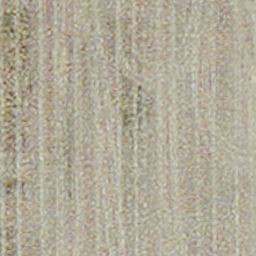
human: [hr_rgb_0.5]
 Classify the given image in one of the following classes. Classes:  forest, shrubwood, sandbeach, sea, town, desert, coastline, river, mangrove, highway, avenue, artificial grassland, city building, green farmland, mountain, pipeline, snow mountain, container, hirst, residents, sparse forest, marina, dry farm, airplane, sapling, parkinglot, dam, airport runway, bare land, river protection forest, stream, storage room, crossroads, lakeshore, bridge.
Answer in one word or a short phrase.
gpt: dry farm